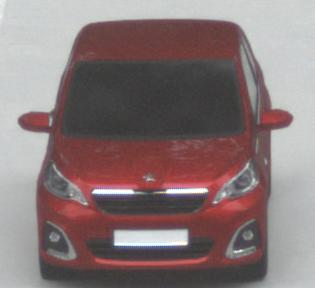
Make: Peugeot
Model: 108 1.0 VTi 68
Detailed model: 108
Model produced from: 2015/03
Model produced until: 2016/10
Doors: 3
Color: red
Road condition: dry road
Daytime: morning or afternoon
Contrast: low contrast